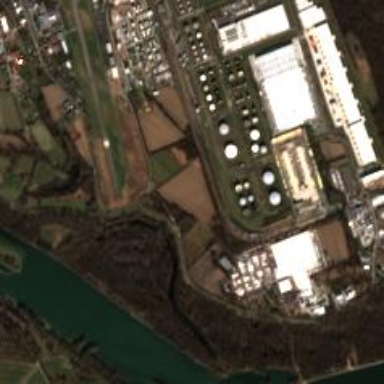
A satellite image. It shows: Industrial area dedicated to storing oil distillates.